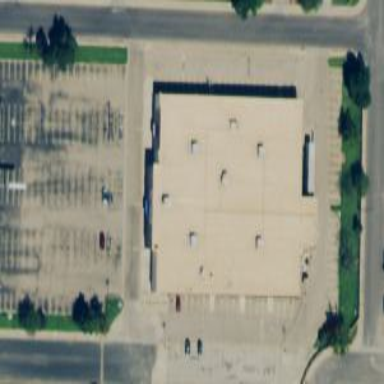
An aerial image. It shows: Building that houses furniture shop.